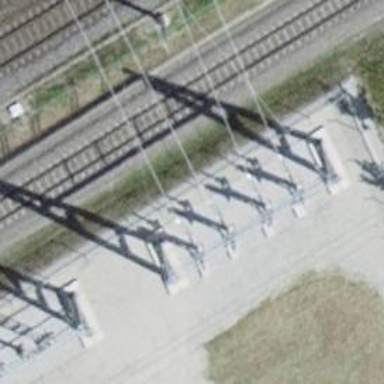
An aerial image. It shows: Power line in the image.